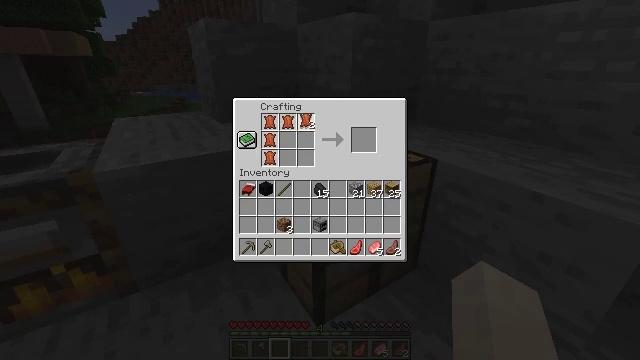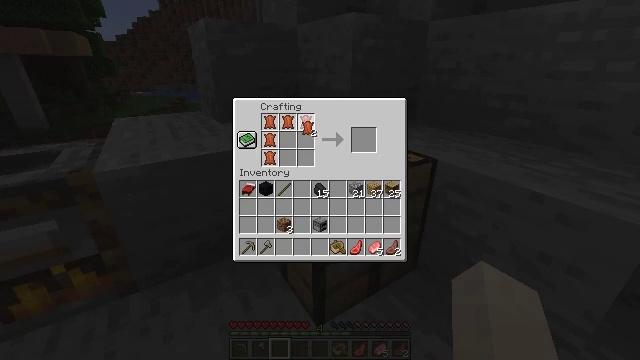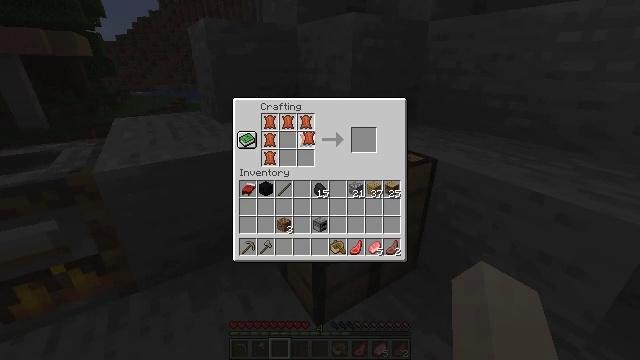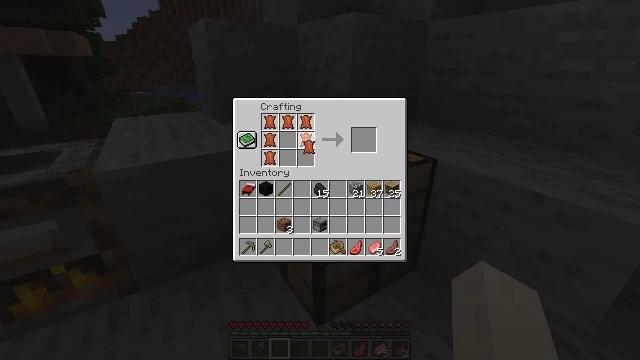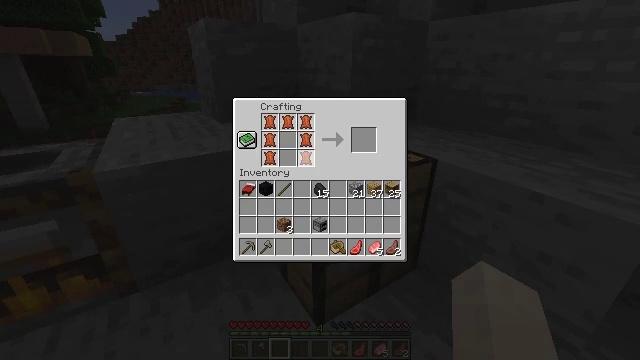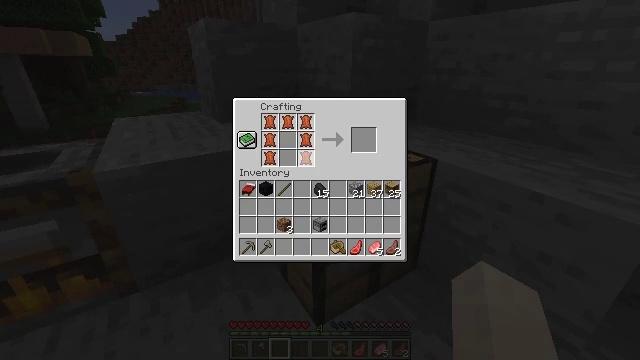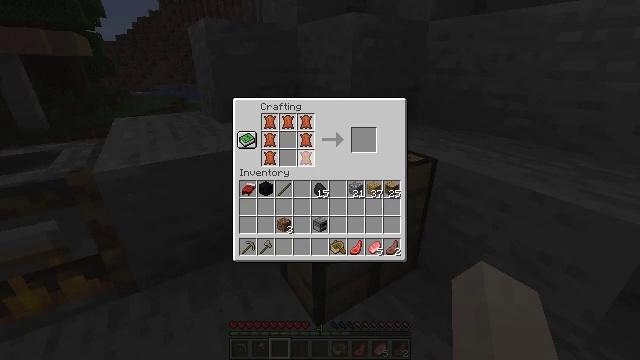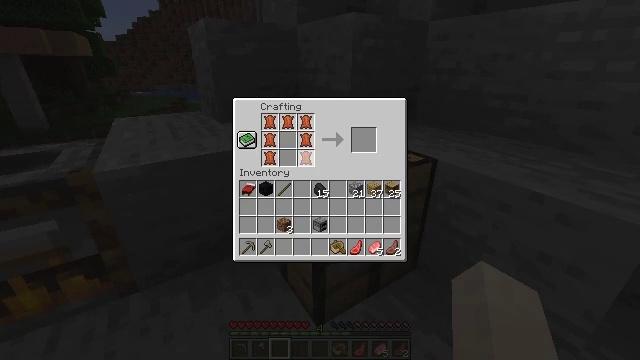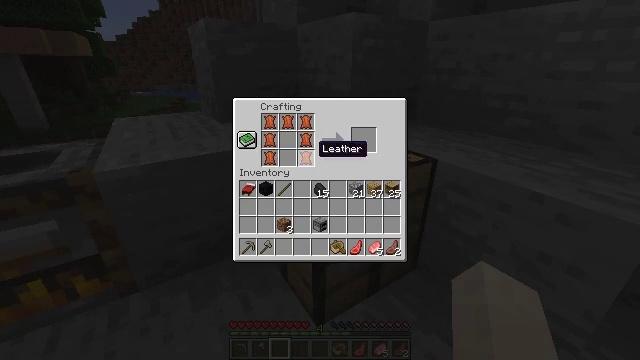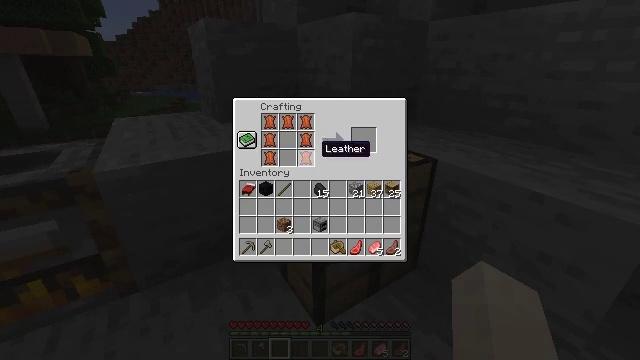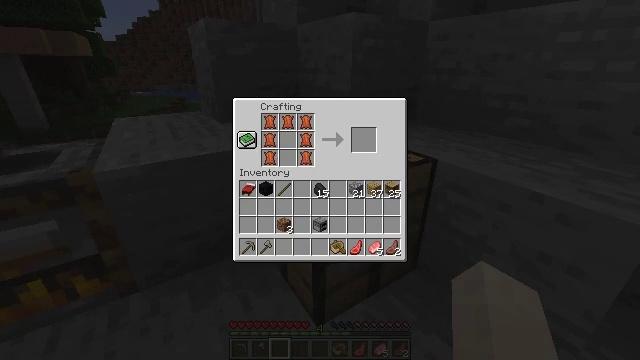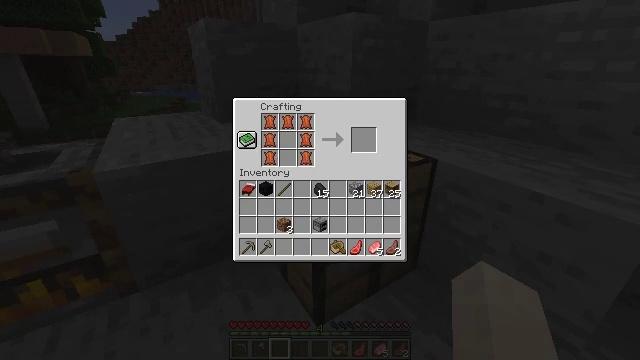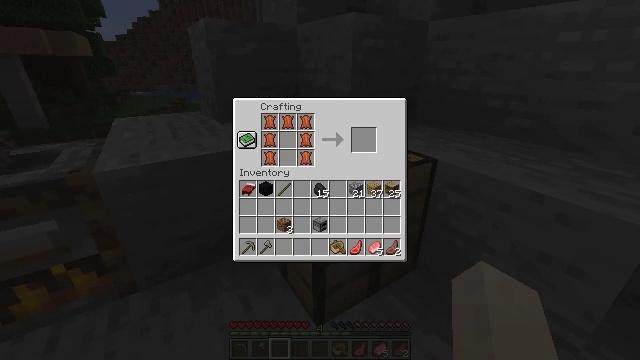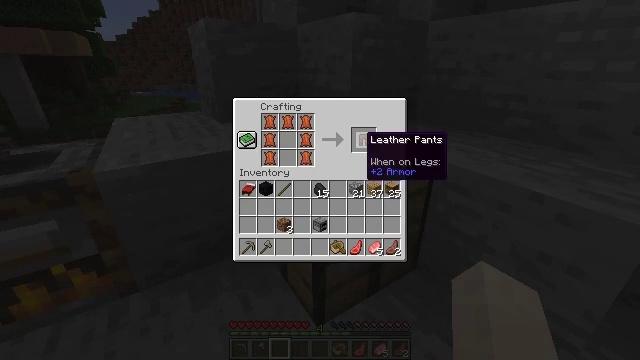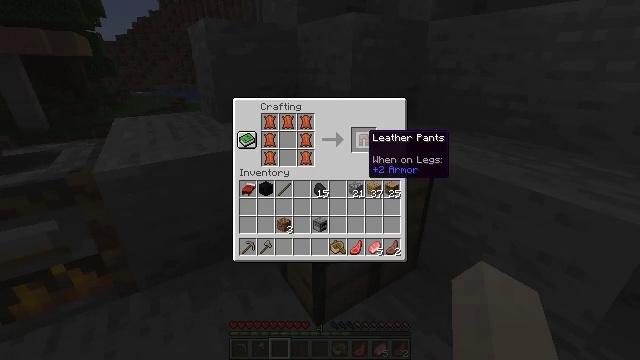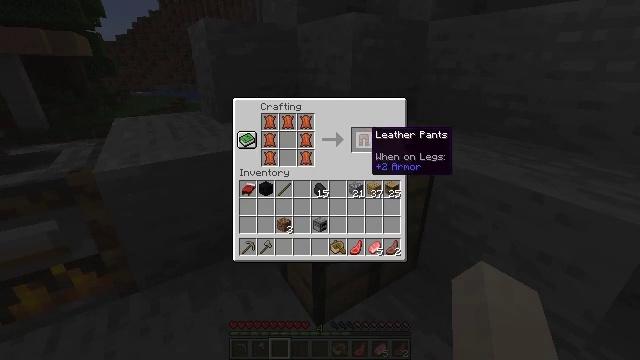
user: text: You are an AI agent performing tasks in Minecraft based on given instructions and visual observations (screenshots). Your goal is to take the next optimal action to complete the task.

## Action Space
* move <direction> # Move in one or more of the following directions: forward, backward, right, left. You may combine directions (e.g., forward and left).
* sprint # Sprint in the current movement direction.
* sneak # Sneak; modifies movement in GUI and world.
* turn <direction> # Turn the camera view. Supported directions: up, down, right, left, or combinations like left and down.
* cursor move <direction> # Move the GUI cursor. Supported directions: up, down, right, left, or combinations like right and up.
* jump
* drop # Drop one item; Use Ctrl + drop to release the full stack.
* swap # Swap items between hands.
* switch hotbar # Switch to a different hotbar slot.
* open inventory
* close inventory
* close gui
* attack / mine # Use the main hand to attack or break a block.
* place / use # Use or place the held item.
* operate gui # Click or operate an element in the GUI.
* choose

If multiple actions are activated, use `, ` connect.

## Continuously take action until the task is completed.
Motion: motion action
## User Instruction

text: Make some leather leggings in the crafting table.
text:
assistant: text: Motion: cursor move down, choose
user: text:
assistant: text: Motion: cursor move down, choose
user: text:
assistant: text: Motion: cursor move down, choose
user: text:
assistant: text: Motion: cursor move down, choose
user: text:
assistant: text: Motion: choose
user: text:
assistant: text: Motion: choose
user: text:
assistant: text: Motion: choose
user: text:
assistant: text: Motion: no_op
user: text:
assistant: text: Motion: no_op
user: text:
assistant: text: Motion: cursor move right
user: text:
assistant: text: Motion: cursor move right
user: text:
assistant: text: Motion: no_op
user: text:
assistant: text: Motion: cursor move right
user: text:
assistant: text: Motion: sneak
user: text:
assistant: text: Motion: sneak
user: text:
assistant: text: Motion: sneak
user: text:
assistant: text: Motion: sneak
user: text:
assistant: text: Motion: sneak
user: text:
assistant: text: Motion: sneak, operate gui
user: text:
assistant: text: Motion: sneak, operate gui
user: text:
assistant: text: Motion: sneak, operate gui
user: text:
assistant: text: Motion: no_op
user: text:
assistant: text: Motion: no_op
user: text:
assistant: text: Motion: no_op